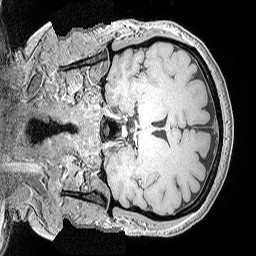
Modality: MP2RAGE
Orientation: coronal
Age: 47
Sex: female
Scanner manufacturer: siemens
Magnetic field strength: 3 T
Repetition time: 5 s
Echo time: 0.00298 s